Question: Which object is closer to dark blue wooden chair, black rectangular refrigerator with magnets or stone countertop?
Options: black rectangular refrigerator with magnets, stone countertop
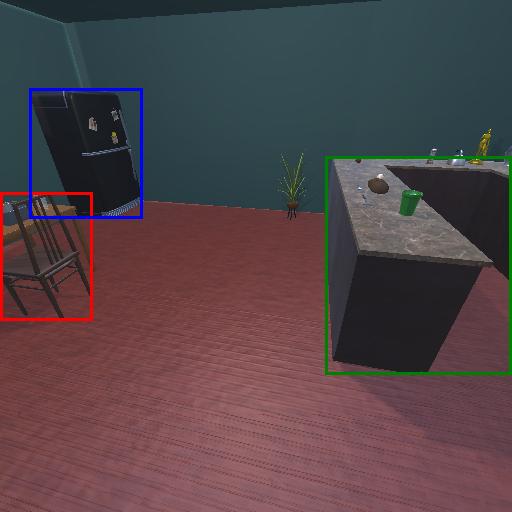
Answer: black rectangular refrigerator with magnets